Question: So I followed the simple "Hello Android" tutorial:
<URL>
got everything set up fine.....stuff works but when I go to actually run it.....it just says "Android_" in my virtual device....
I tried running it on 2.1 2.2 2.3.1 and 2.3.3 VD's and get the same thing?
'''
package com.example.helloandroid;
import android.app.Activity;
import android.os.Bundle;
import android.widget.TextView;
public class HelloAndroid extends Activity {
/** Called when the activity is first created. */
@Override
public void onCreate(Bundle savedInstanceState) {
super.onCreate(savedInstanceState);
TextView tv = new TextView(this);
tv.setText("Hello, Android");
setContentView(tv);
}
}
'''
Any ideas? My first venture into android is a failing one ;_;
PIC:

bigger:<URL>
MANIFEST:
'''
<?xml version="1.0" encoding="utf-8"?>
<manifest xmlns:android="http://schemas.android.com/apk/res/android"
package="com.example.helloandroid"
android:versionCode="1"
android:versionName="1.0">
<uses-sdk android:minSdkVersion="10" />
<application android:icon="@drawable/icon" android:label="@string/app_name">
<activity android:name=".HelloAndroid"
android:label="@string/app_name">
<intent-filter>
<action android:name="android.intent.action.MAIN" />
<category android:name="android.intent.category.LAUNCHER" />
</intent-filter>
</activity>
</application>
</manifest>
'''
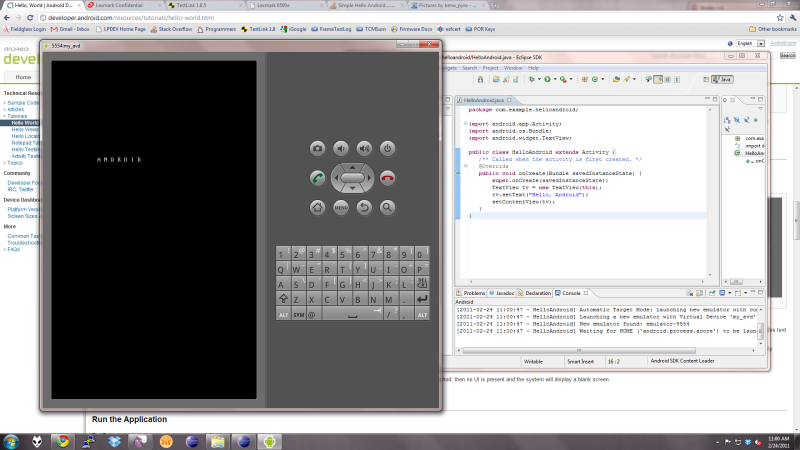
Answer: "Android _" is the first loading emulator splash screen, so you are saying that you get stuck there? If that's the case, that has nothing to do with your code.